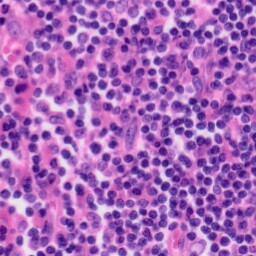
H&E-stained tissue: Tonsil